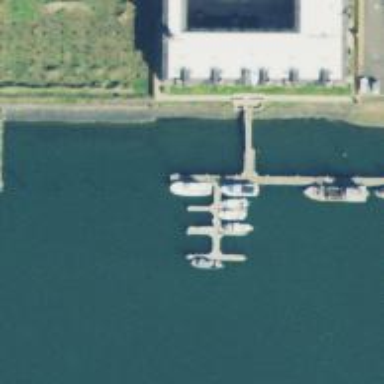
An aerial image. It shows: Pier with mooring facilities.